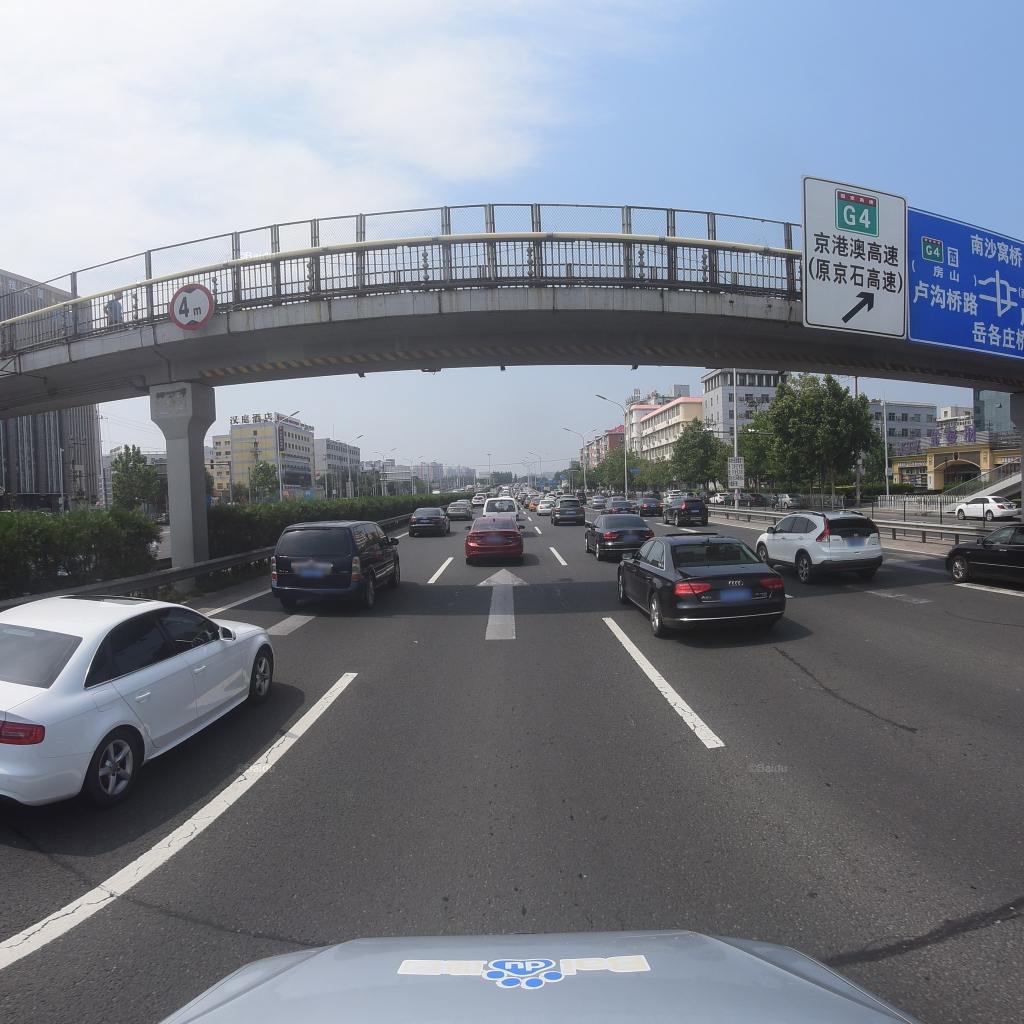
Region: Fengtai
Road damage annotations: longitudinal patch, transverse patch, transverse patch, longitudinal patch